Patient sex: M
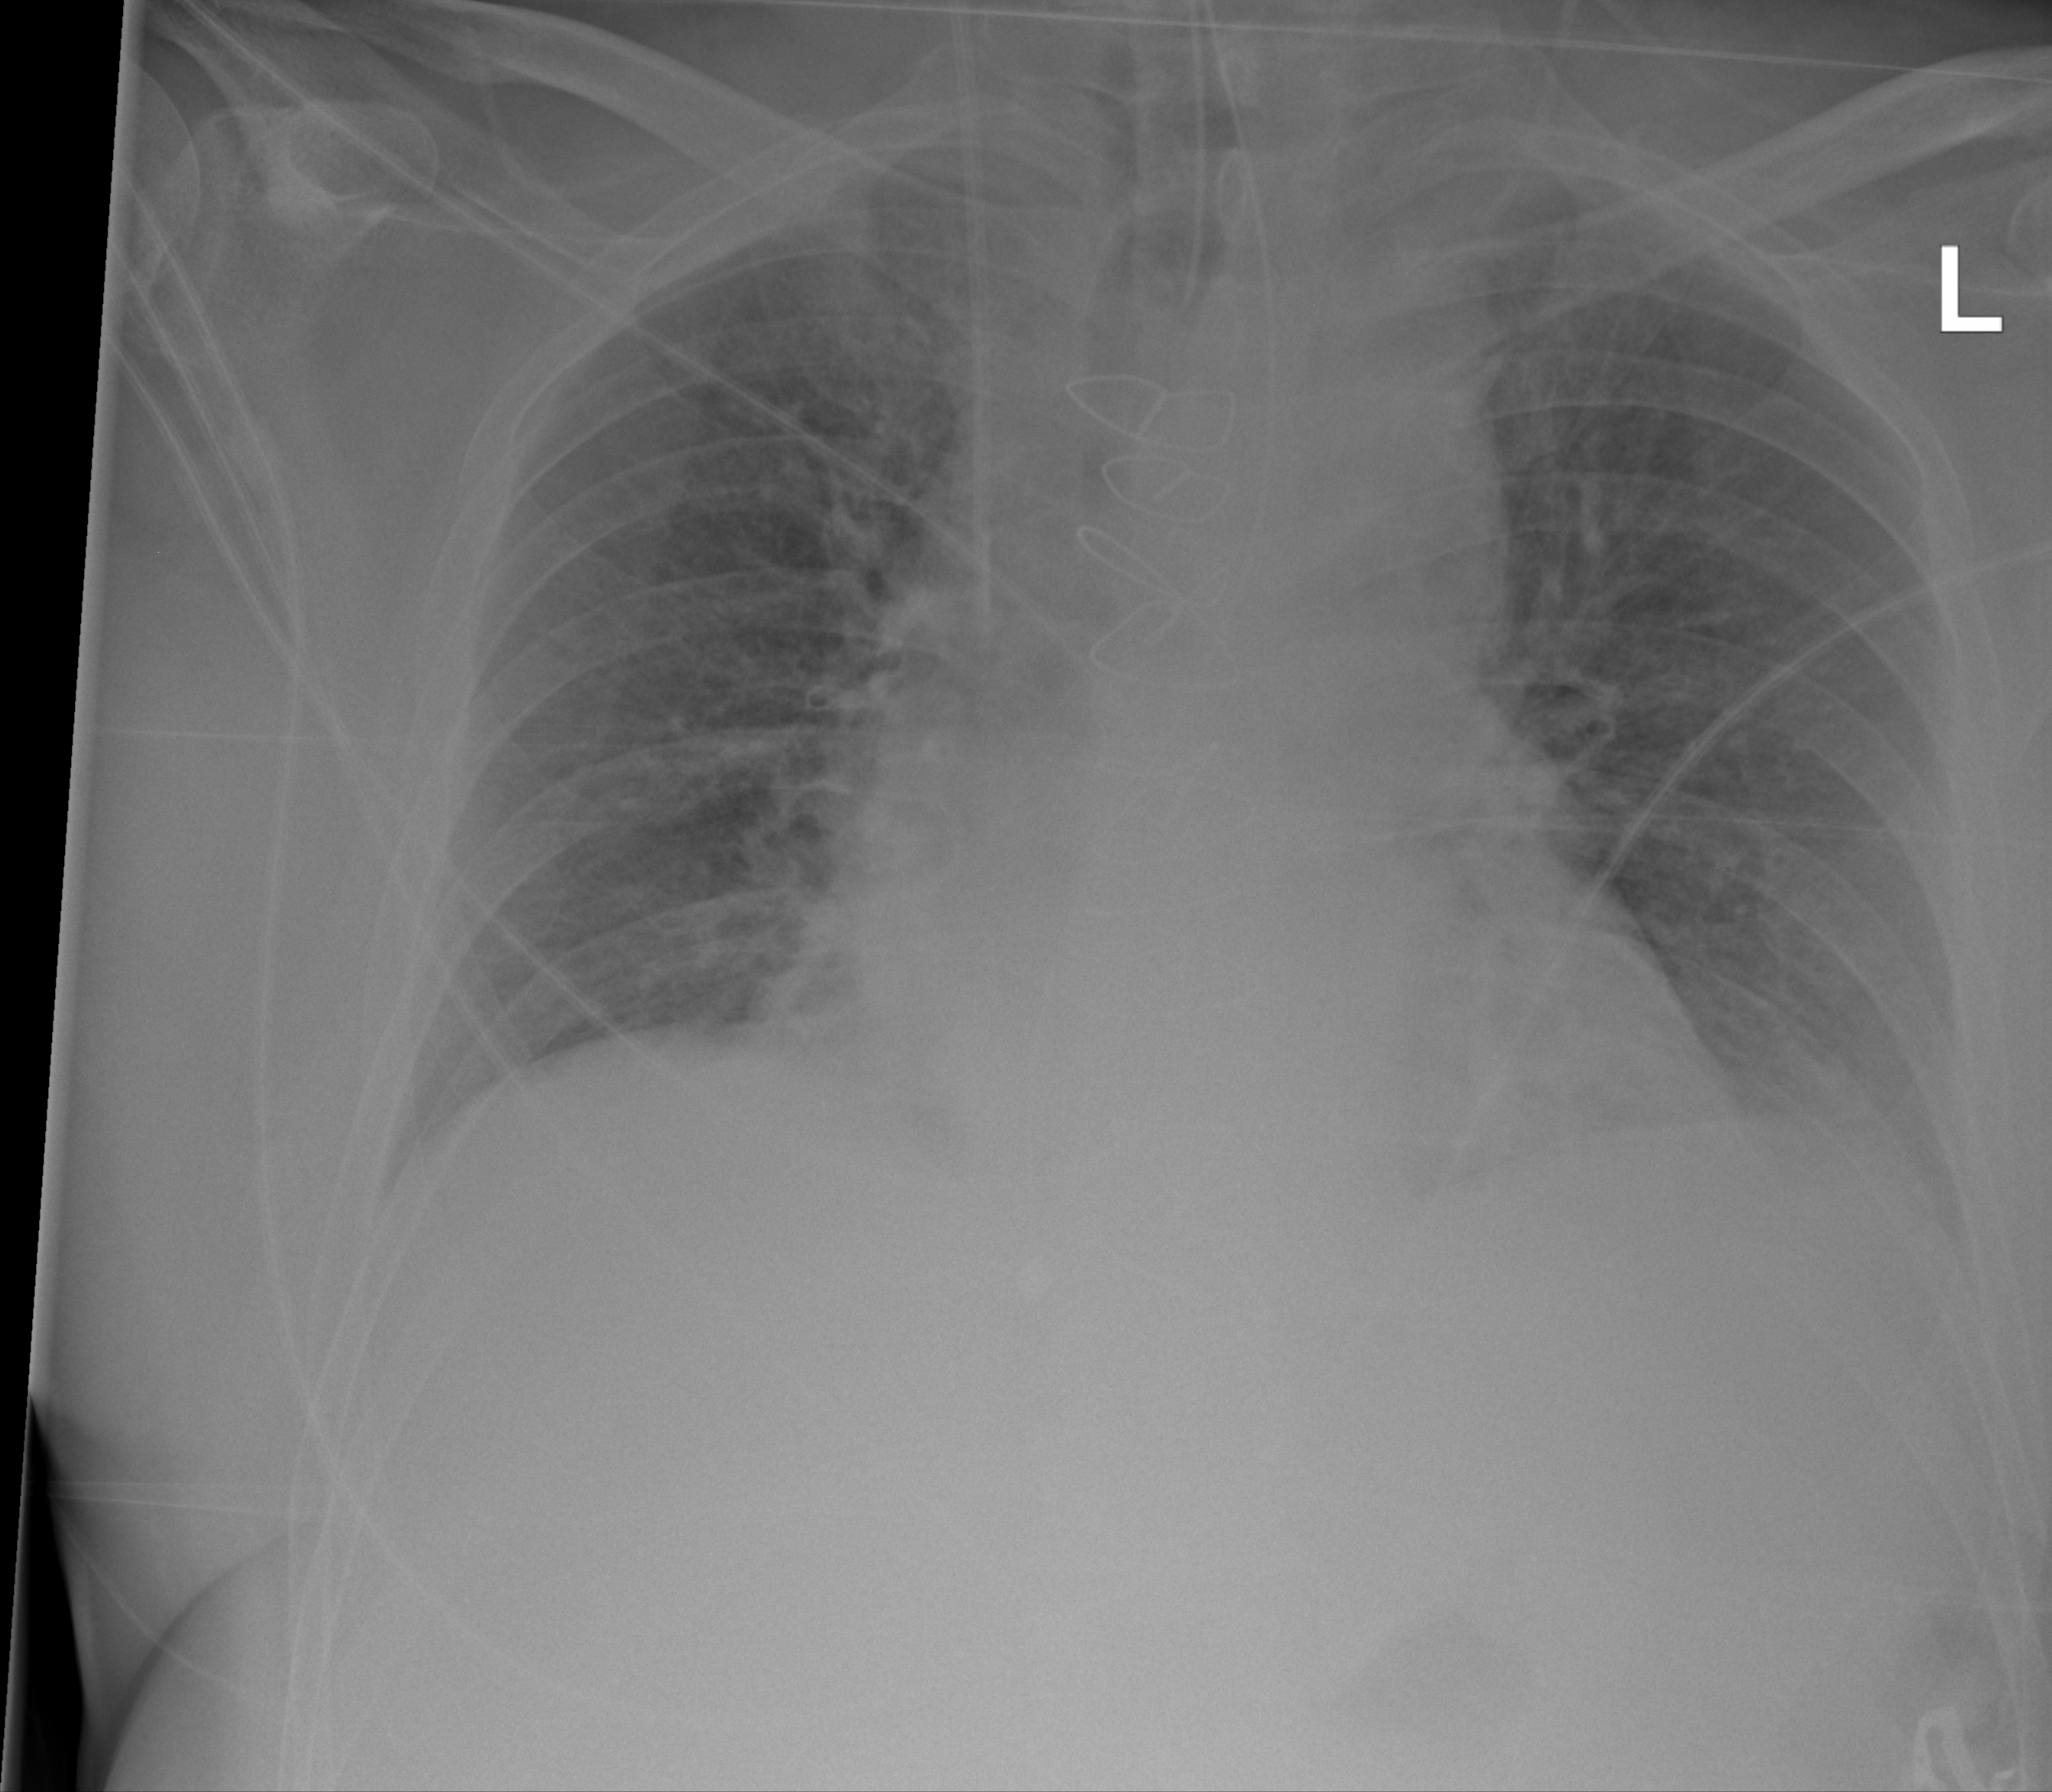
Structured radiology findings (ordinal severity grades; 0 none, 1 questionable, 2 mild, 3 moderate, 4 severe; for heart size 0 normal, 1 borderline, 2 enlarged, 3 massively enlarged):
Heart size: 0
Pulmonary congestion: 0
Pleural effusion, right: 0
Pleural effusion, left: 0
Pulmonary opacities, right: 0
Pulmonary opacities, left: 0
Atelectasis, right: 2
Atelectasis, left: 2